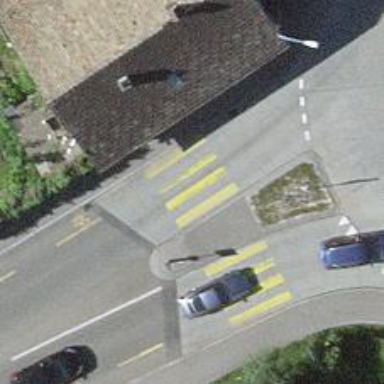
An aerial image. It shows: Uncontrolled zebra crossing with zebra markings.